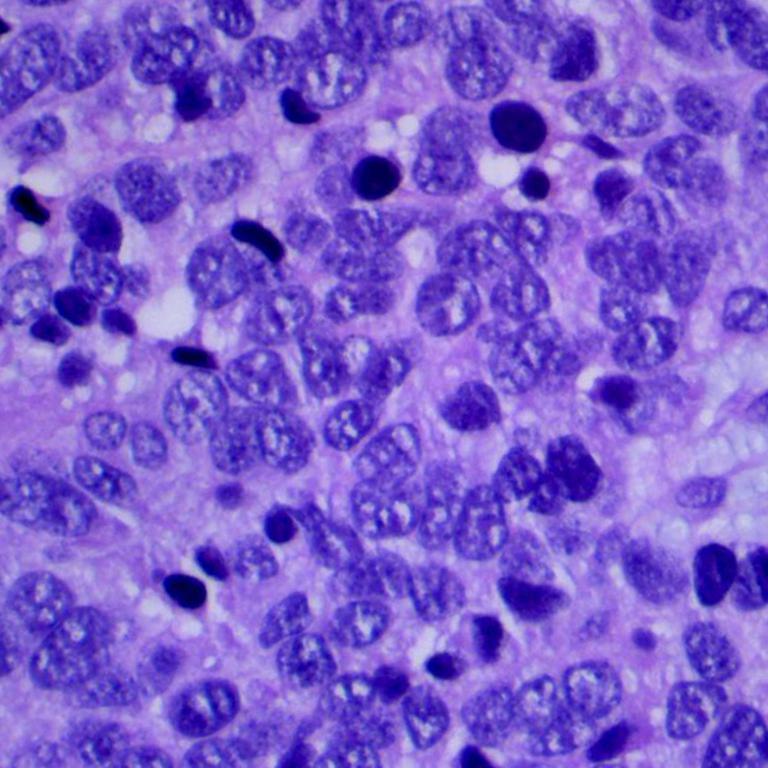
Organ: lung
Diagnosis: squamous carcinomas